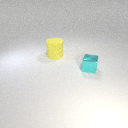
small cyan metal cube to the right of large yellow rubber cylinder